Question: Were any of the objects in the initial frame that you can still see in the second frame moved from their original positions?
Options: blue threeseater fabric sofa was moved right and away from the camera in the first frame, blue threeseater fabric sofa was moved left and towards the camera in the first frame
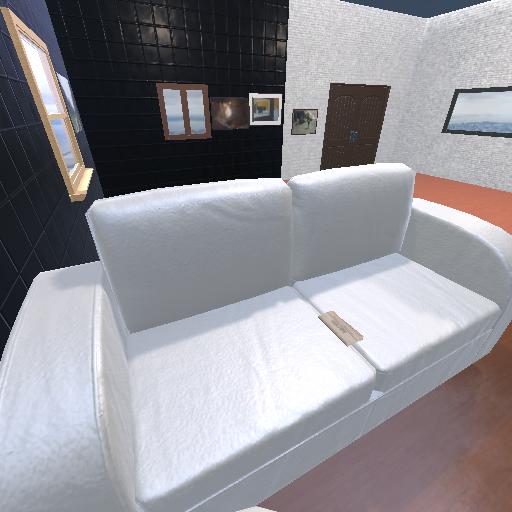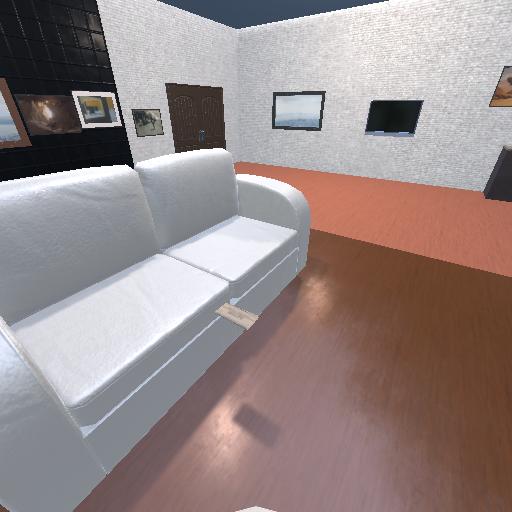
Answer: blue threeseater fabric sofa was moved right and away from the camera in the first frame